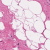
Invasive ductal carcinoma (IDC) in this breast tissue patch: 0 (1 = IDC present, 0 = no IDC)